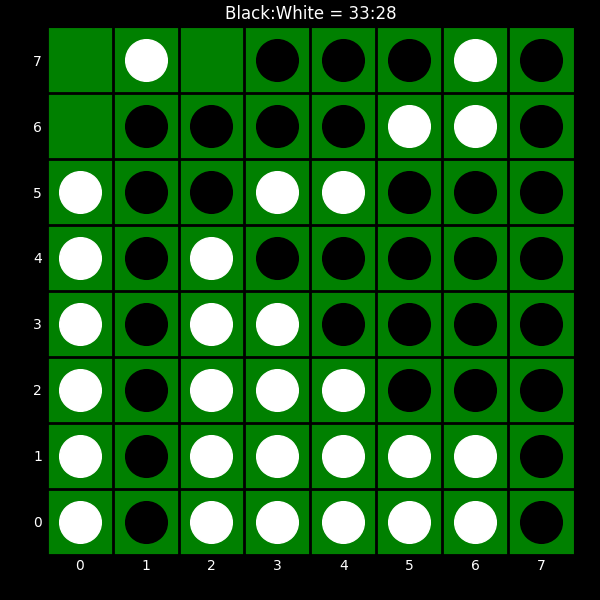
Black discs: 33
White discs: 28